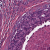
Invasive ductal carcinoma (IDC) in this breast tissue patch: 1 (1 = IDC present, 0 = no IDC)